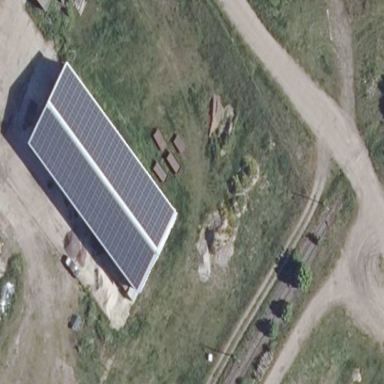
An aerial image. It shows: Small solar photovoltaic panel generator at farm auxiliary building.